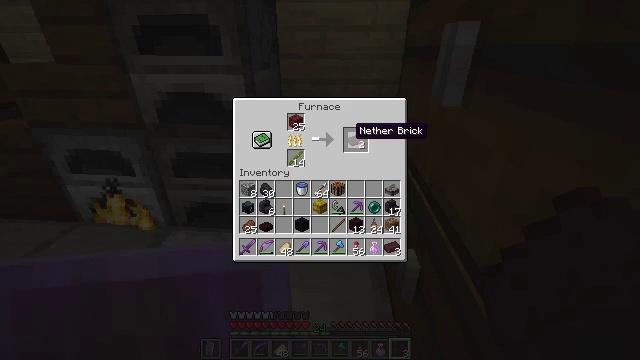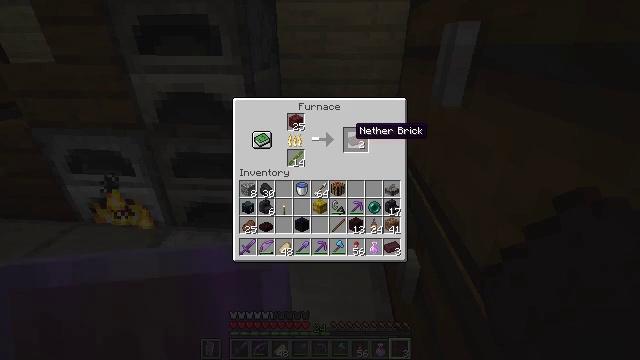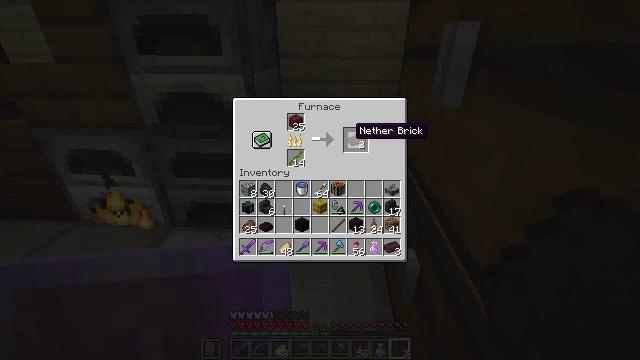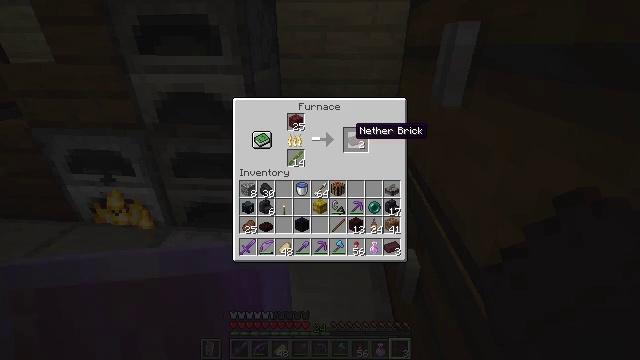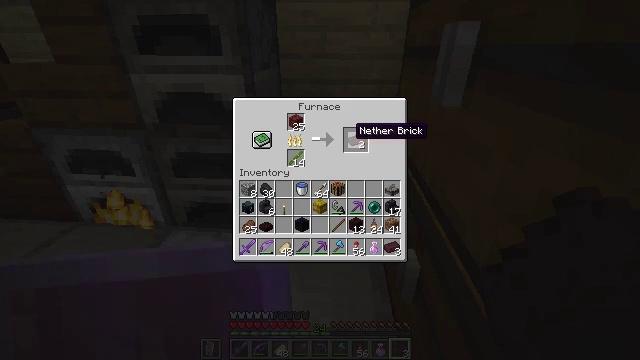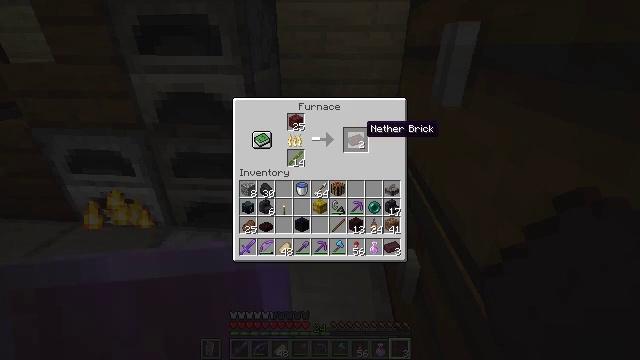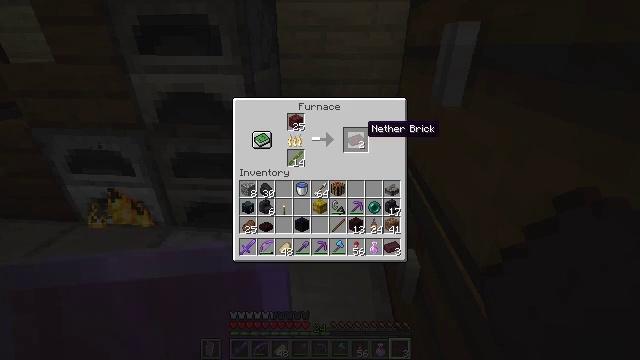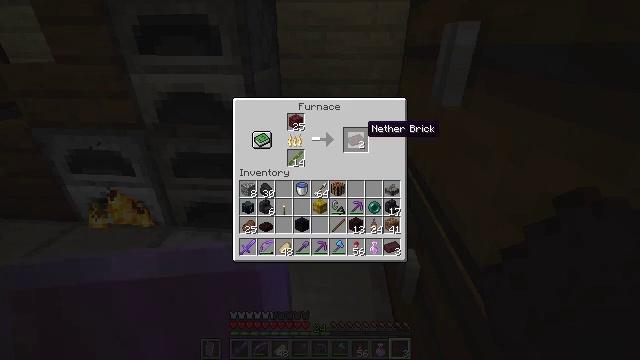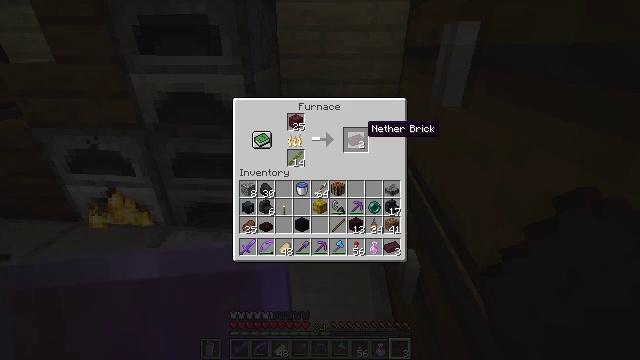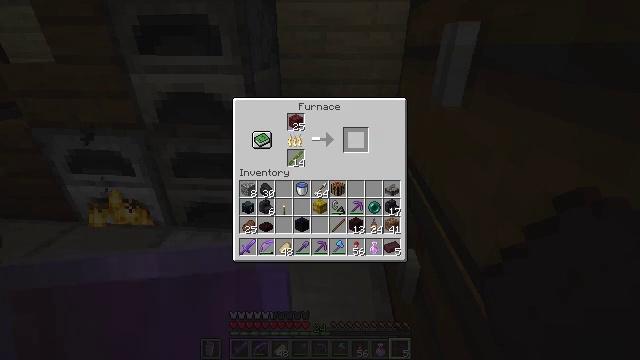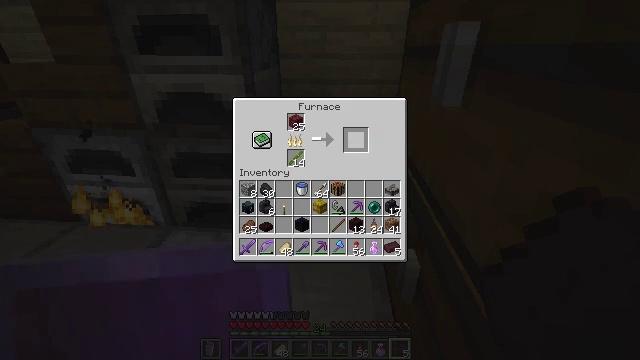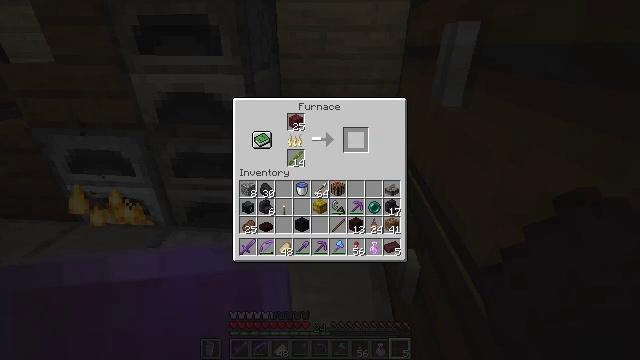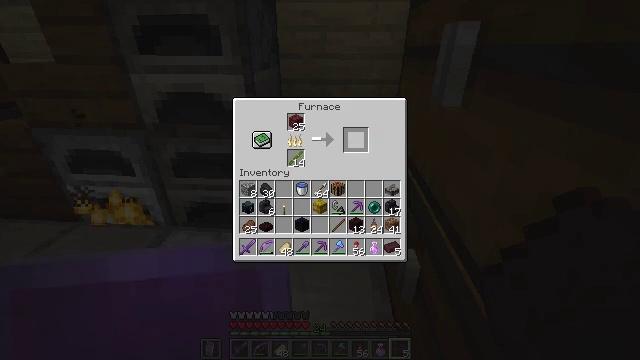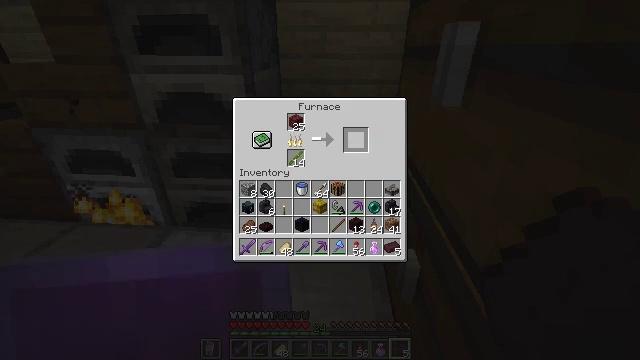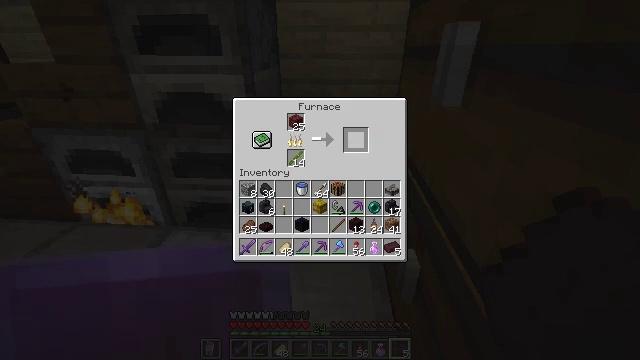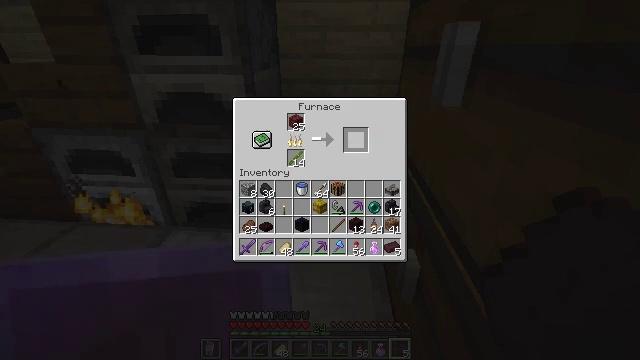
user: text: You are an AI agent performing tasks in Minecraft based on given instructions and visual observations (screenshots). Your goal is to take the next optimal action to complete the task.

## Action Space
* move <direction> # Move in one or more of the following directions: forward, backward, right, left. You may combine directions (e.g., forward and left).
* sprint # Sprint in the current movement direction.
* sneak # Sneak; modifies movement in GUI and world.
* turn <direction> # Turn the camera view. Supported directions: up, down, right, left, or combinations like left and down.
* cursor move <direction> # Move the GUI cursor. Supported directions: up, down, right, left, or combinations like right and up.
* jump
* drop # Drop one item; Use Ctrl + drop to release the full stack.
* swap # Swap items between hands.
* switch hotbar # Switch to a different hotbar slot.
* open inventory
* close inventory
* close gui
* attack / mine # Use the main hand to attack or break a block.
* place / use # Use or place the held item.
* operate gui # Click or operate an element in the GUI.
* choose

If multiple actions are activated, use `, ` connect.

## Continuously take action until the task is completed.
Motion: motion action
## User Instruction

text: Smelt netherrack in a furnace to obtain a nether brick.
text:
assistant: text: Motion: sneak
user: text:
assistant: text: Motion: sneak
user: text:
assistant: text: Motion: sneak
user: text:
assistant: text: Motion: sneak
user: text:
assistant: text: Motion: sneak, turn right
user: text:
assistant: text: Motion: sneak
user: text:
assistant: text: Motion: sneak
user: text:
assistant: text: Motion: sneak
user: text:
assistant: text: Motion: sneak, attack / mine
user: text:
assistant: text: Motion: sneak, attack / mine
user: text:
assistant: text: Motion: sneak, attack / mine
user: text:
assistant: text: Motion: sneak
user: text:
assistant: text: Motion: sneak
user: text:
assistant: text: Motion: no_op
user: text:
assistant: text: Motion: no_op
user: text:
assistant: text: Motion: turn left
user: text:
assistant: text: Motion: turn left
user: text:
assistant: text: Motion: turn left
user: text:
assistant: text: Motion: turn left and down
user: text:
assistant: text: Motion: turn left and down
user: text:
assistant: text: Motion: turn left and down
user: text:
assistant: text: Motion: turn left and down
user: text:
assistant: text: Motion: turn left and down
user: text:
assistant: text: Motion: no_op
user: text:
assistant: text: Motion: no_op
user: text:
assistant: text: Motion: no_op
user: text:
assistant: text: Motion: no_op
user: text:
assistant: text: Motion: no_op
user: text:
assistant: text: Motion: no_op
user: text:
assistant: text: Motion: use / place